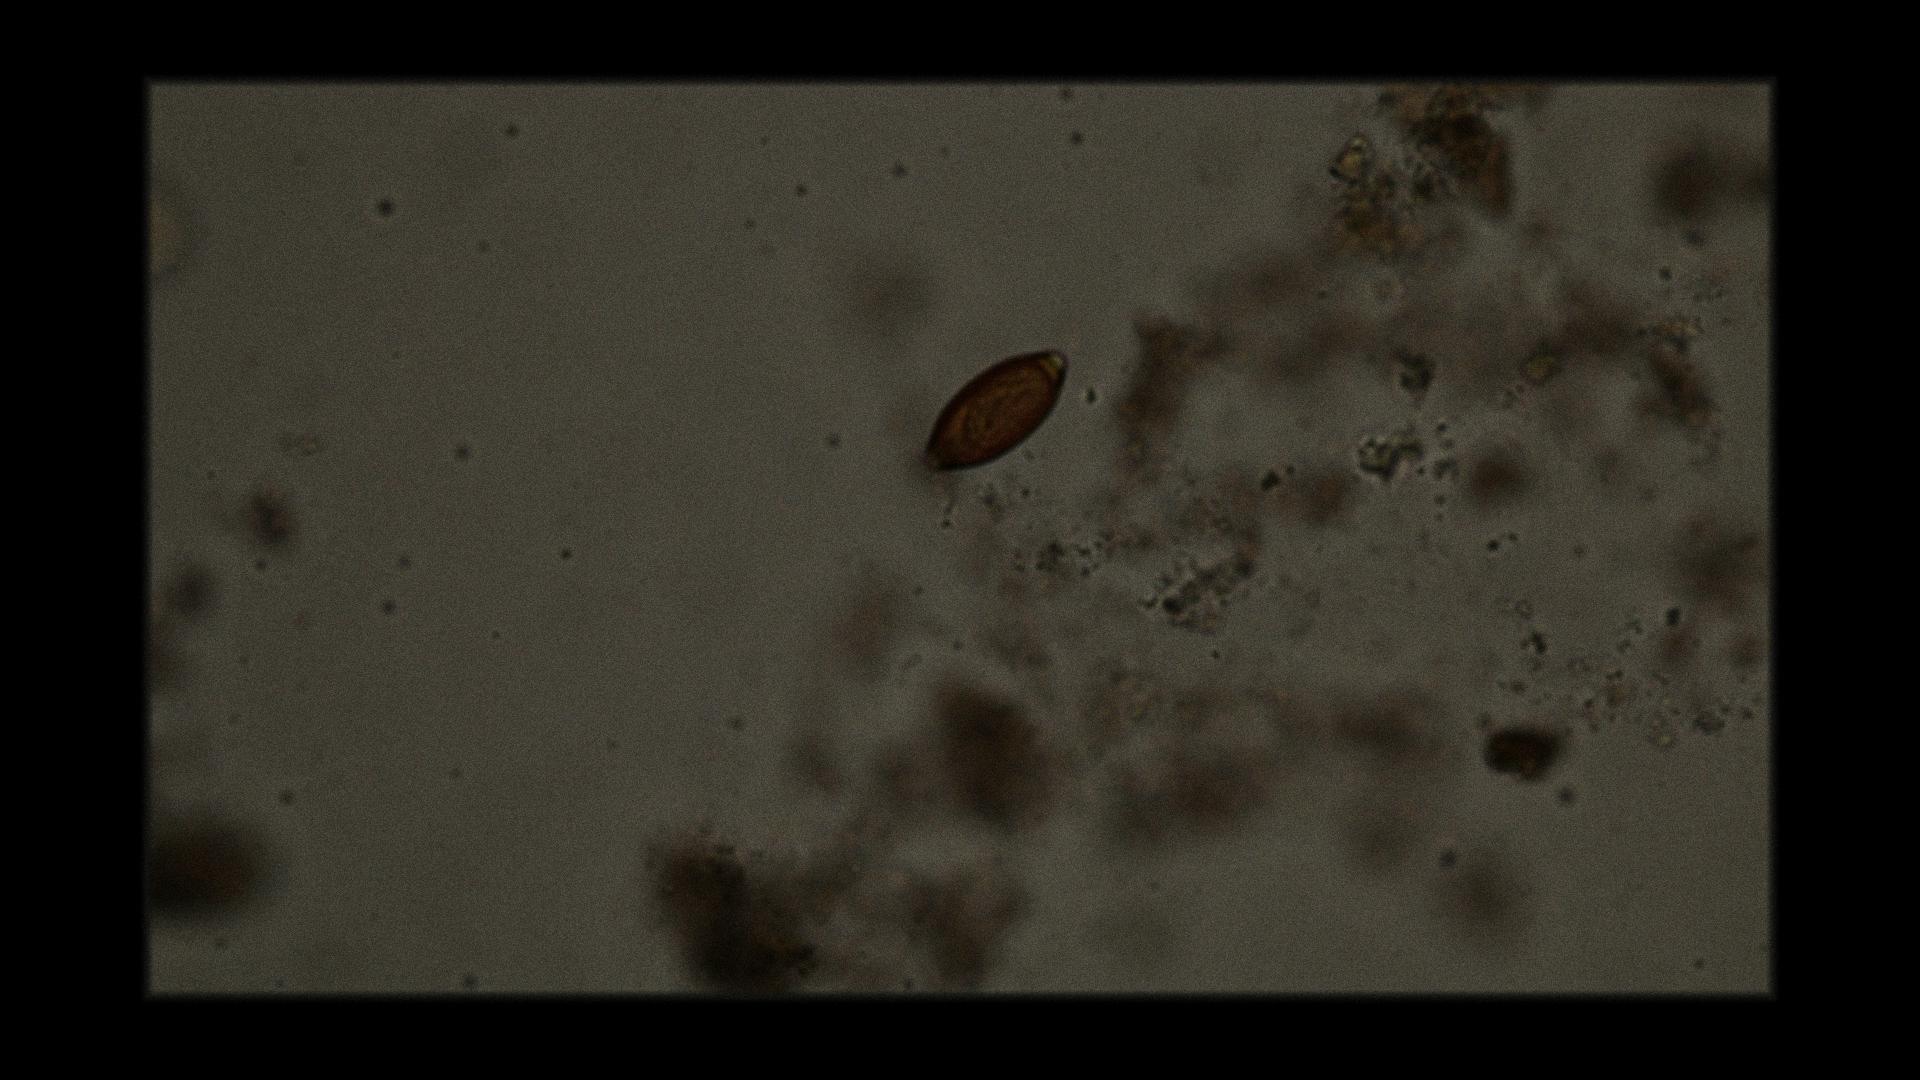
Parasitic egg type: Trichuris trichiura